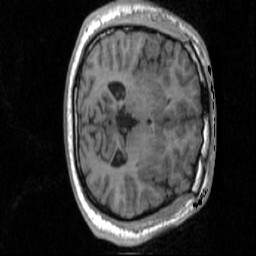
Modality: T1w
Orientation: axial